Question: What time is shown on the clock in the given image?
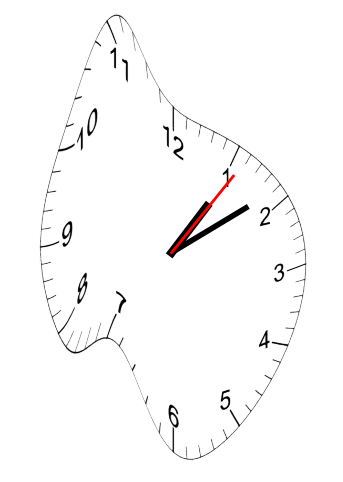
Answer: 01:09:06